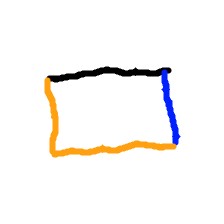
Shape: rectangle